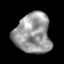
Tissue: lung
Cell type: T cells
Senescence score: 0.174
Nuclear area (px): 1426
Mean DAPI intensity: 151.743